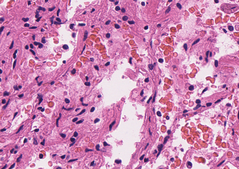
Tumor epithelial tissue: no
Tumor-associated stroma tissue: no
Normal tissue: yes